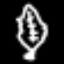
Label: leaf